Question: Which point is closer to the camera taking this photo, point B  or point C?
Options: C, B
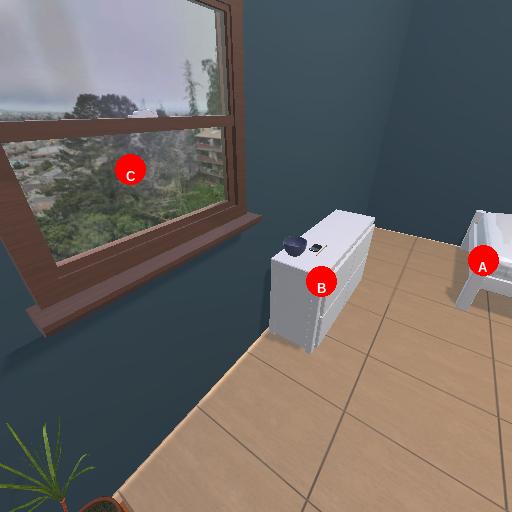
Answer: C